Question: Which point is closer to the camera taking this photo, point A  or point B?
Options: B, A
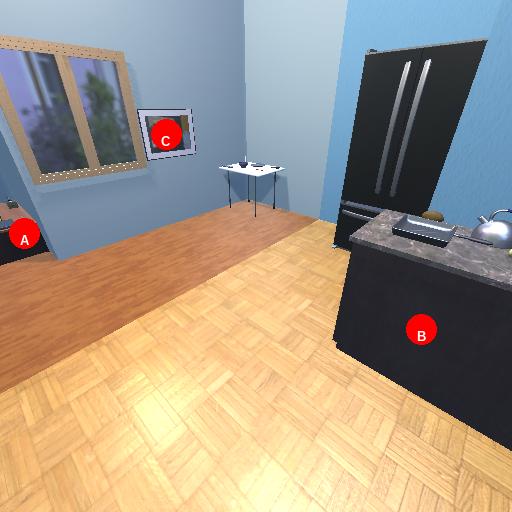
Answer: B